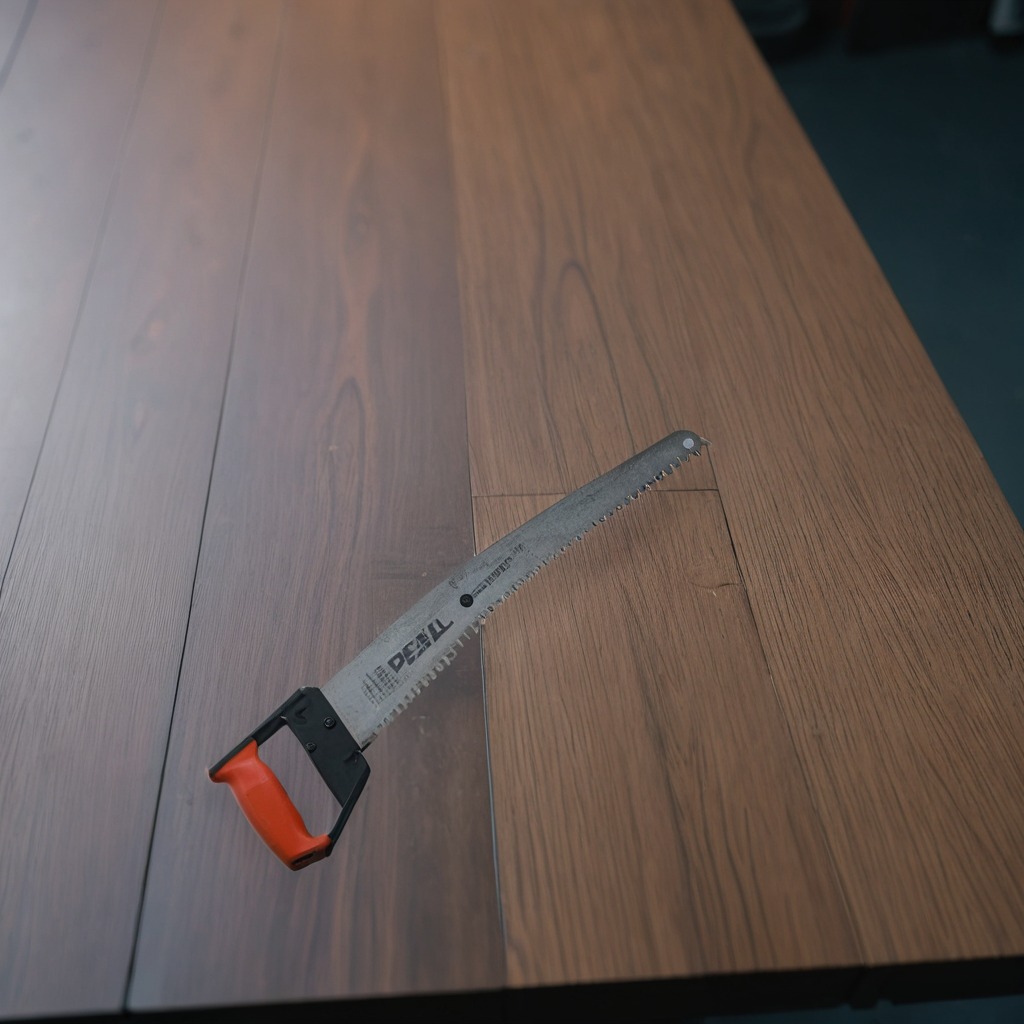
A metal saw is lying on the old table in the small garage.